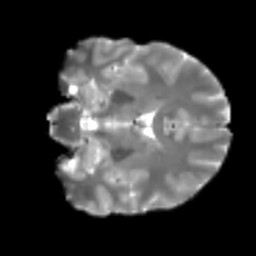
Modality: T2w
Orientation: coronal
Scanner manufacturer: siemens
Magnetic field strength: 3 T
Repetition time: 4 s
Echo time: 0.0594 s